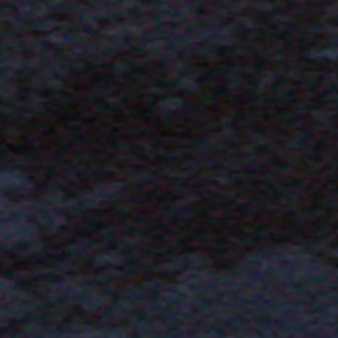
Label: other